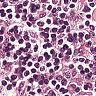
Metastatic tissue present: no